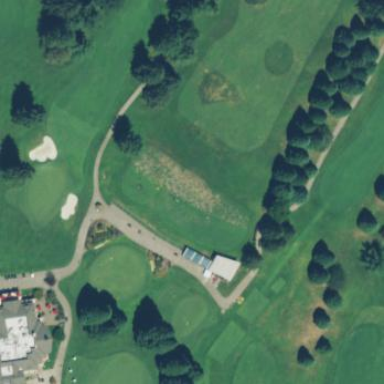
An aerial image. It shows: Golf tee.